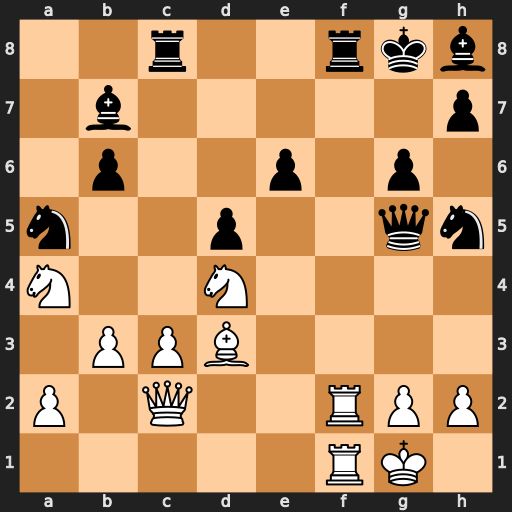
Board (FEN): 2r2rkb/1b5p/1p2p1p1/n2p2qn/N2N4/1PPB4/P1Q2RPP/5RK1
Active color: w
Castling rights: -
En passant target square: -
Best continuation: Rxf8+ Rxf8 Rxf8+ Kxf8 Nxe6+ Ke7 Nxg5